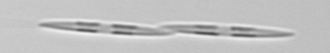
Label: Pseudo-nitzschia